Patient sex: M
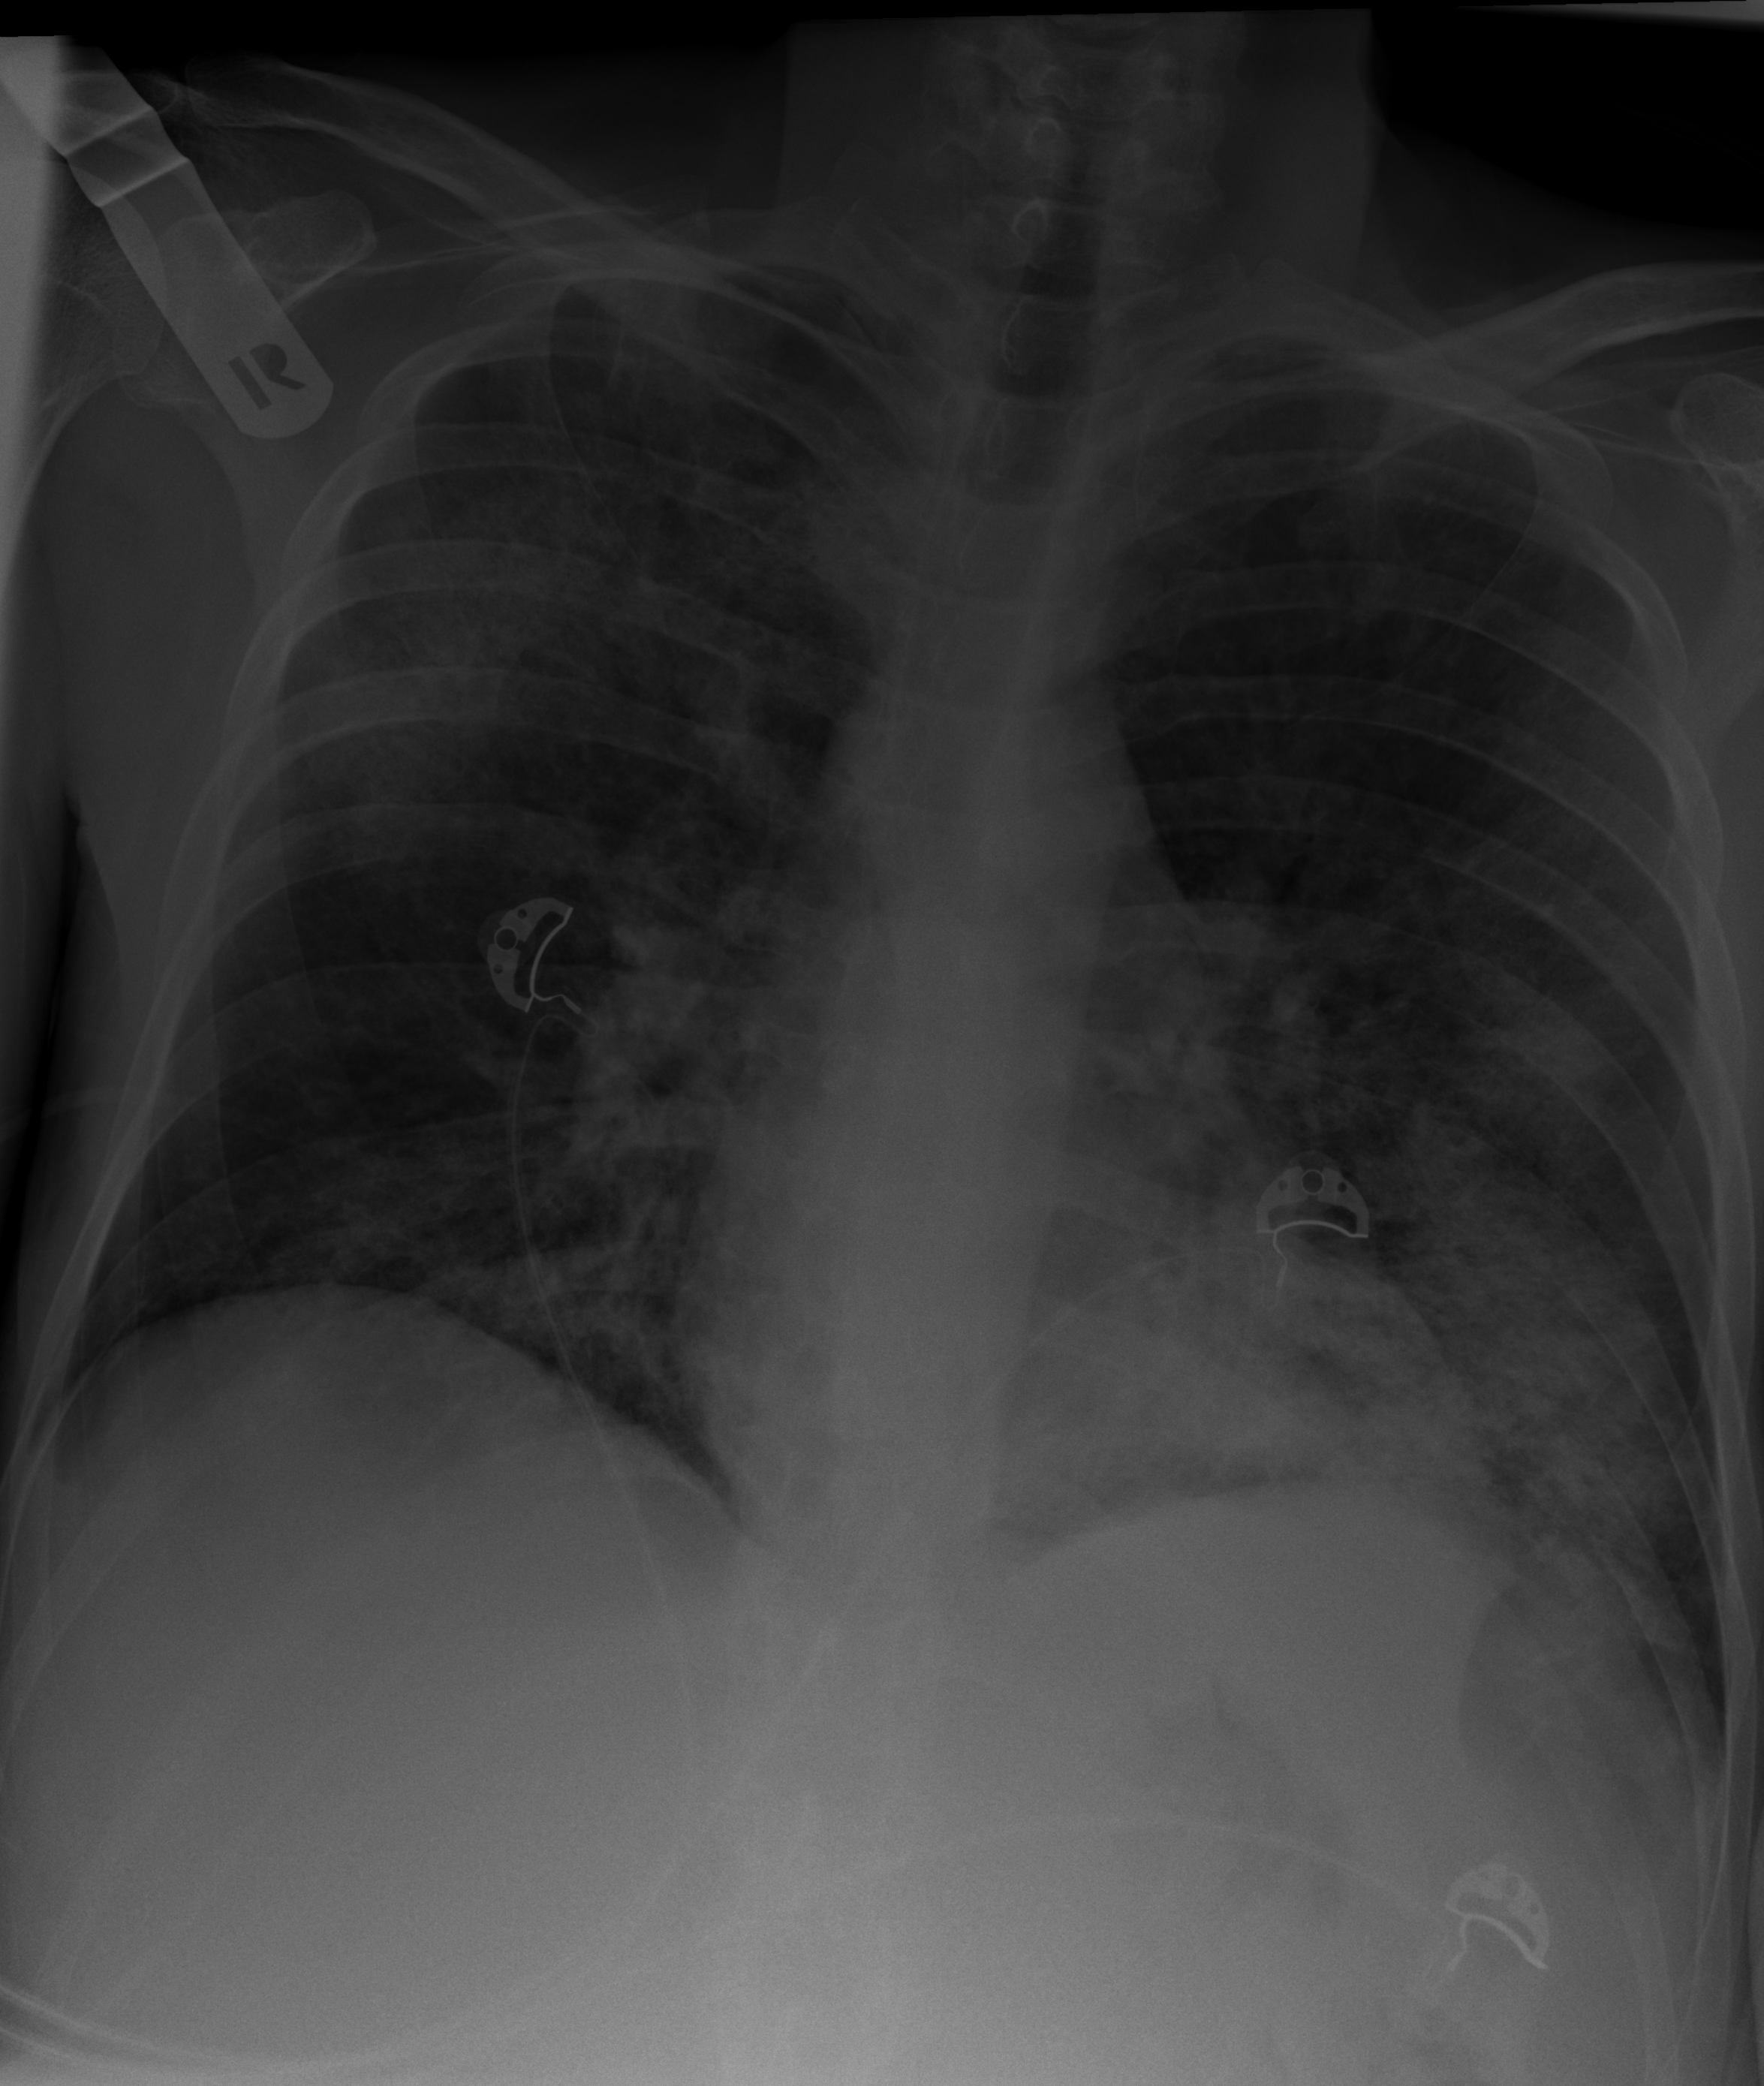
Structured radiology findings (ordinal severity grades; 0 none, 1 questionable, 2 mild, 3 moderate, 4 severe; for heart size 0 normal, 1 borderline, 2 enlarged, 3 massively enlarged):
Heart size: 0
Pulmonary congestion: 0
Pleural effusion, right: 0
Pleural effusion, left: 0
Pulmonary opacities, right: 3
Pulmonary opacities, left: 3
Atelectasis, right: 2
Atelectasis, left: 2